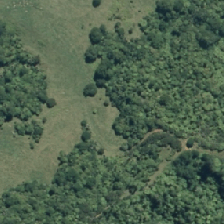
Land cover: high_producing_grassland